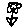
Label: flower